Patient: sex F, age 32
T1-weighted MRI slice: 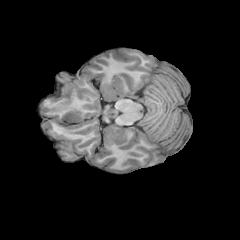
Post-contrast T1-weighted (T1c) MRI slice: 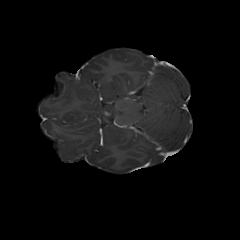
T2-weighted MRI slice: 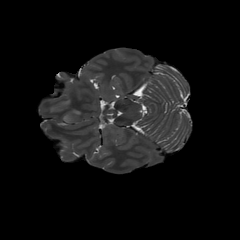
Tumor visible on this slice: yes
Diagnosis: Astrocytoma, IDH-mutant
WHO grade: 3